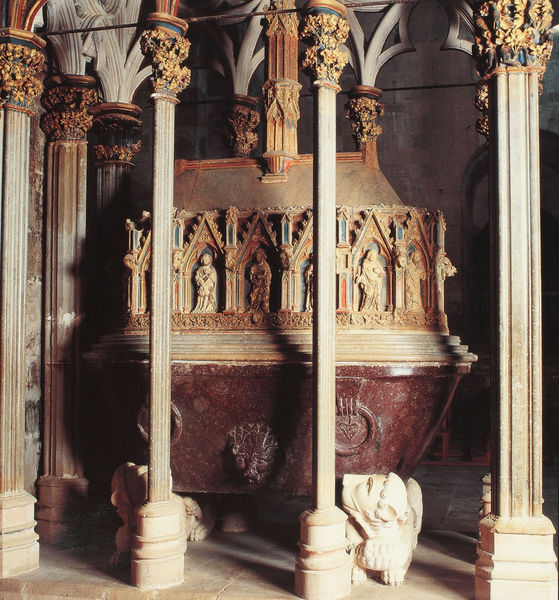
Titel: Grabstätte von Peter III. von Aragon (Pere el Gran)
Künstler: Bartomeu de Girona
Institution: Zisterzienserkloster Reial Monestir de Santa Maria de Santes Creus
Schlagwörter: fuß, schatten, braun, hell, marmor, säule, säulen, rot, stein, innenraum, kirche, sonne, gold, schiff, figuren, verzierung, podest, ring, dünn, foto, vergoldet, becken, kapitell, badewanne, wanne, löwen, statuen, gotisch, rosette, spitzbogen, grab, trog, löwe, heilige, heilig, gothik, steinboden, korinthisch, schrein, verzierungen, grabmal, mamor, kapitel, kriche, sarkophag, seulen, rosenfesnter, dün